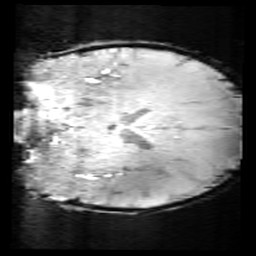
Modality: SWI
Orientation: coronal
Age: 9
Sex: male
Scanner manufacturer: siemens
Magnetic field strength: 3 T
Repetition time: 0.027 s
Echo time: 0.02 s